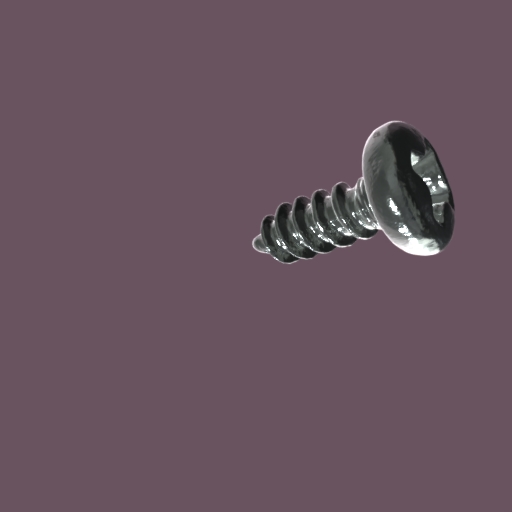
Label: screw